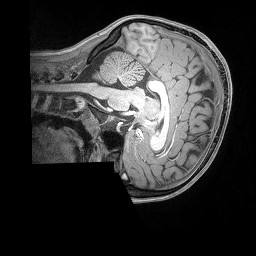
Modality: T1w
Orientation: sagittal
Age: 8
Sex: male
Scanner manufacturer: siemens
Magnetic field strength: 3 T
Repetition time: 2.53 s
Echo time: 0.00164 s